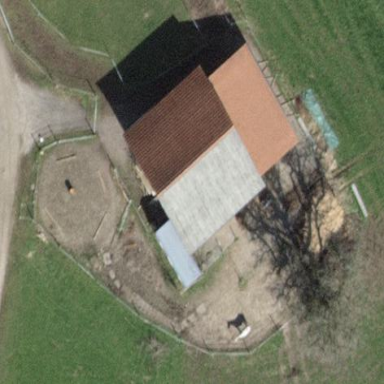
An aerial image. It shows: Farmyard area.